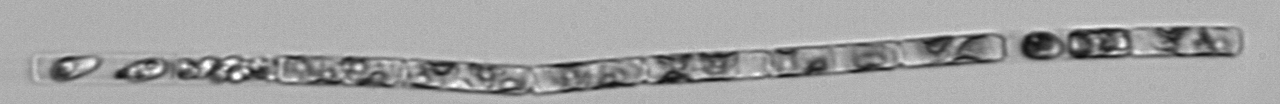
Label: Guinardia_delicatula_TAG_internal_parasite